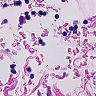
Metastatic tissue present: no